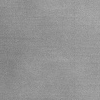
Atmospheric dust classification: dusty